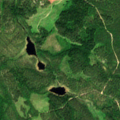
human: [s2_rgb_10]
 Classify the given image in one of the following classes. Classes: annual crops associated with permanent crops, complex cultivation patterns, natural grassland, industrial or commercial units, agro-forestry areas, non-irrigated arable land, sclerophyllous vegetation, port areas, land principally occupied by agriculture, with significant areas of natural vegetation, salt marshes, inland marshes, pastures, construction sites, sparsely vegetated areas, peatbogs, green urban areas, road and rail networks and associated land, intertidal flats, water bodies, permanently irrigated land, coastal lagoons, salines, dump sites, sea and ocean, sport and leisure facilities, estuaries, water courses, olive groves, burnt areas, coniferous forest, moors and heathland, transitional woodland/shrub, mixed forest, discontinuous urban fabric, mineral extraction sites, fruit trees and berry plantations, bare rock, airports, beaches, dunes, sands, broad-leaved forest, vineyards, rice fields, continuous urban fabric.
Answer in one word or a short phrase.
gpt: coniferous forest, mixed forest, transitional woodland/shrub